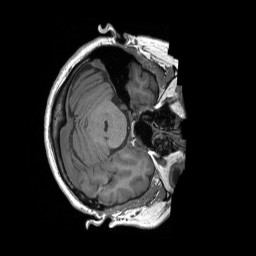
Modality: T1w
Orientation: axial
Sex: female
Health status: ill
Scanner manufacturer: siemens
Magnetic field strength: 3 T
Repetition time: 1.66 s
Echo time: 0.00254 s